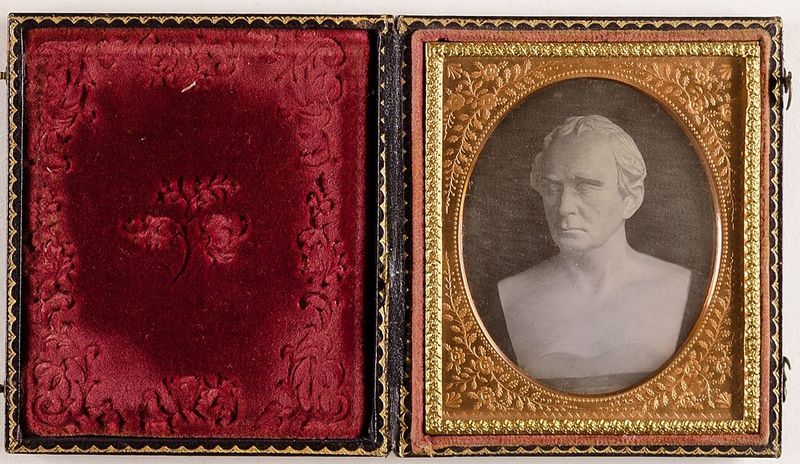
Titel: Marmorbüste eines Unbekannten
Standort: Hamburg
Institution: Museum für Kunst und Gewerbe Hamburg
Schlagwörter: mann, skulptur, plastik, foto, fotografie, photographie, photo, etui, reproduktion, bildhauerkunst, lichtbild, daguerreotypie, bildwerke, angewandte und bildende kunst, hessische systematik, büste, reproduktionsfotografie, kunstreproduktion, reproduktionsphotographie